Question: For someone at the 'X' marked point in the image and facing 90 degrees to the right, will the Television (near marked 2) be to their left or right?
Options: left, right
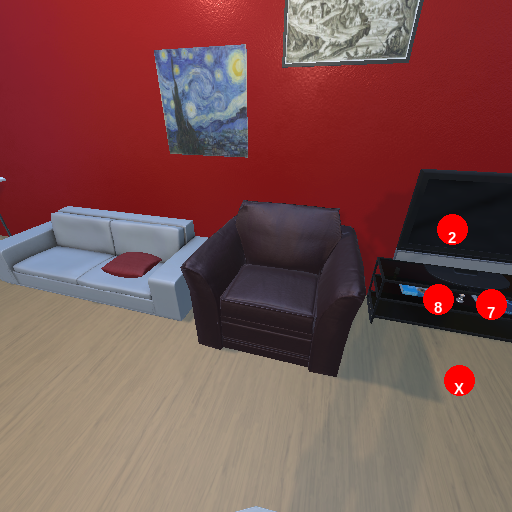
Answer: left